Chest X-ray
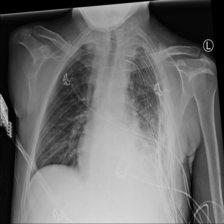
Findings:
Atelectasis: positive
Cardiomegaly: negative
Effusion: negative
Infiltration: negative
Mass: negative
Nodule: negative
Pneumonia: negative
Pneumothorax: negative
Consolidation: negative
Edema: negative
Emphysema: negative
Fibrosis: negative
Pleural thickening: positive
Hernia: negative